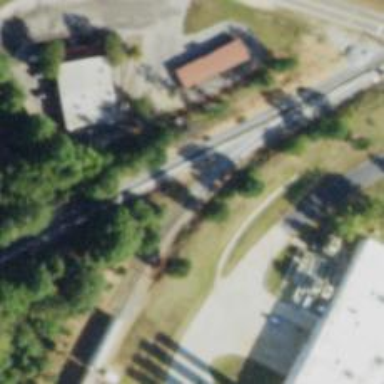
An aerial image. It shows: Rail spur service.